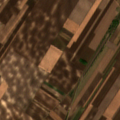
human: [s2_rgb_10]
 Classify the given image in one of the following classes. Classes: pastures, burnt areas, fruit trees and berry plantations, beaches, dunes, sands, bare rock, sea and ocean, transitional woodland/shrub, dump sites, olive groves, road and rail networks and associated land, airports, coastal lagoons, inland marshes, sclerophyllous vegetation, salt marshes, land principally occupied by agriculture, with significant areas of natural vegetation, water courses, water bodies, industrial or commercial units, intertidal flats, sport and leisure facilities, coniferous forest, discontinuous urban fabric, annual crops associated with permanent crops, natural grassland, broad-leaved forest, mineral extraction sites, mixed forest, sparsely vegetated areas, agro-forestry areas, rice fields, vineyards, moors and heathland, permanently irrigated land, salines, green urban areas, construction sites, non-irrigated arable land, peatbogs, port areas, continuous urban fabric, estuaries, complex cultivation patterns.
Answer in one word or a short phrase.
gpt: non-irrigated arable land